Brain MRI, t1w sequence, axial 2D slice.
Patient: age 28, sex F, weight 95 kg, height 1.95 m
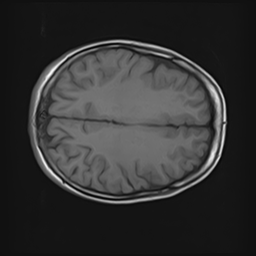